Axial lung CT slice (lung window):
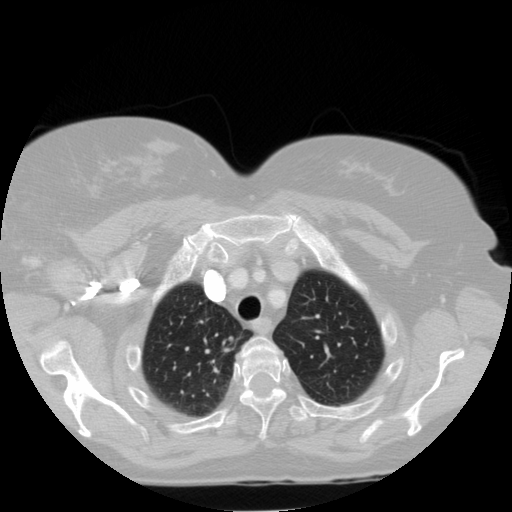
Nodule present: no